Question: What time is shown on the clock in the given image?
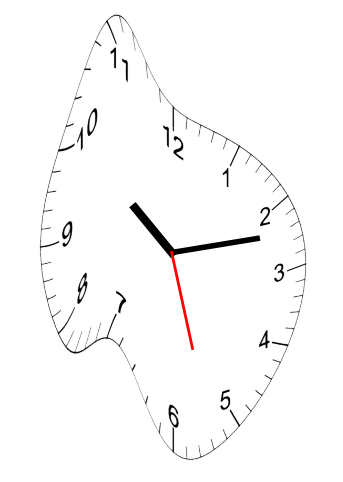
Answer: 10:12:27